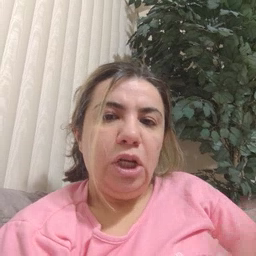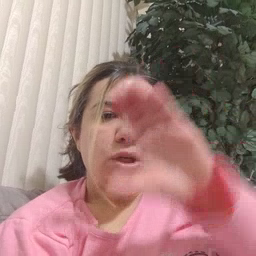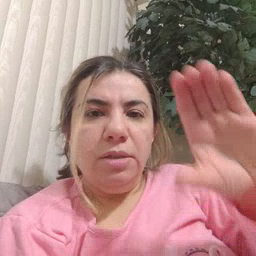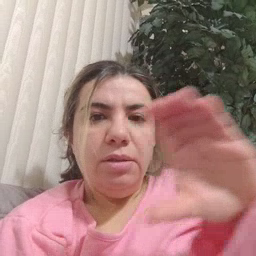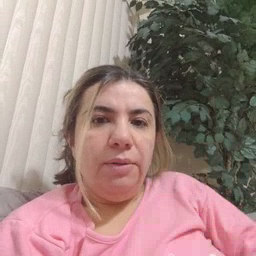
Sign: chocolate